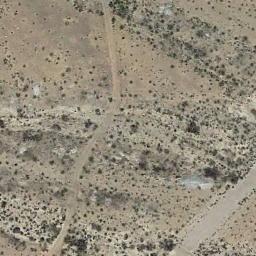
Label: chaparral